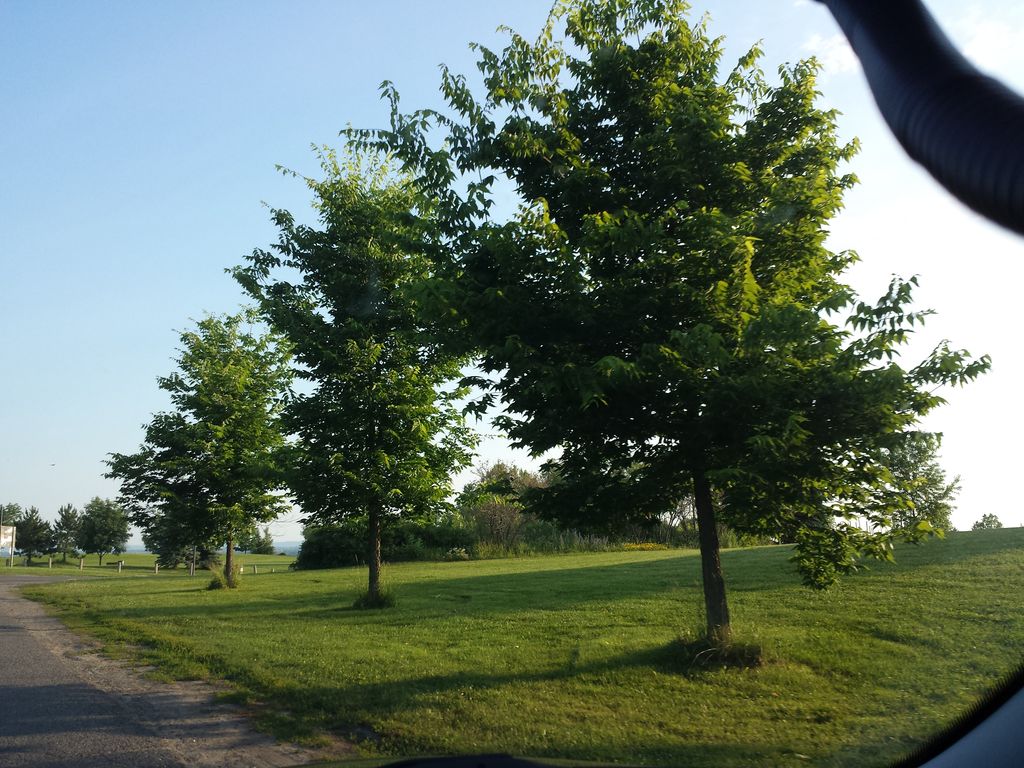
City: ottawa-gatineau